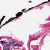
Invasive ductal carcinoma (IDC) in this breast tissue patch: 0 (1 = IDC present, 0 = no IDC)